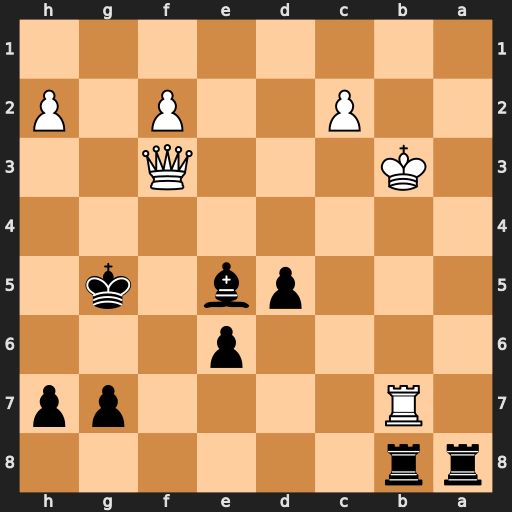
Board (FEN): rr6/1R4pp/4p3/3pb1k1/8/1K3Q2/2P2P1P/8
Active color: b
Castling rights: -
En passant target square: -
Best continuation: Rxb7#